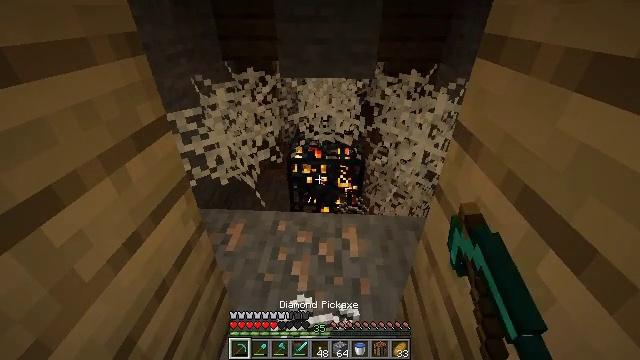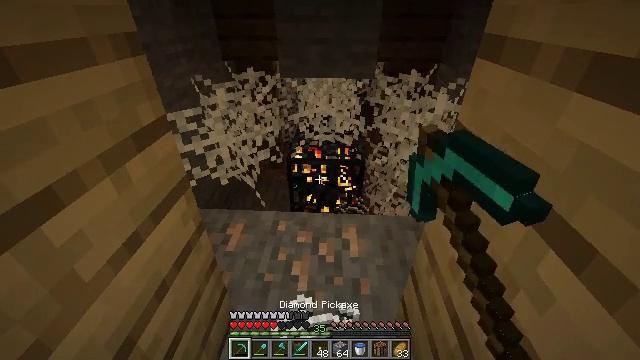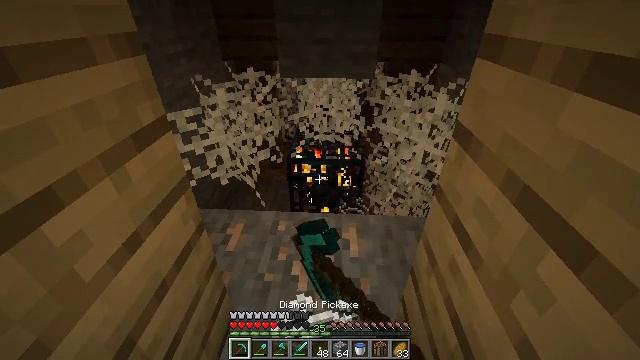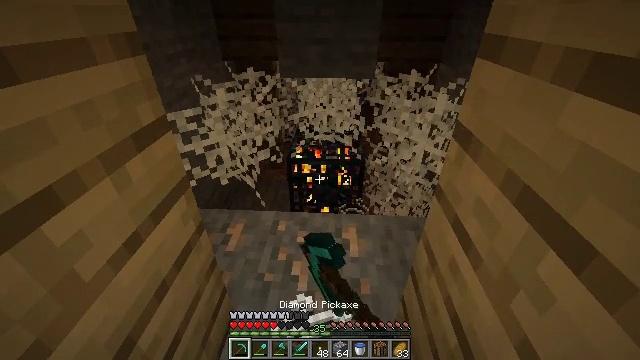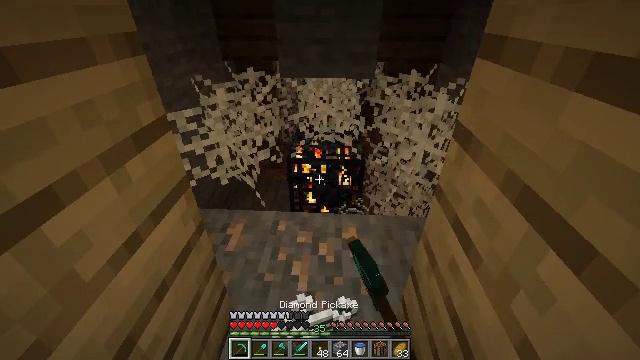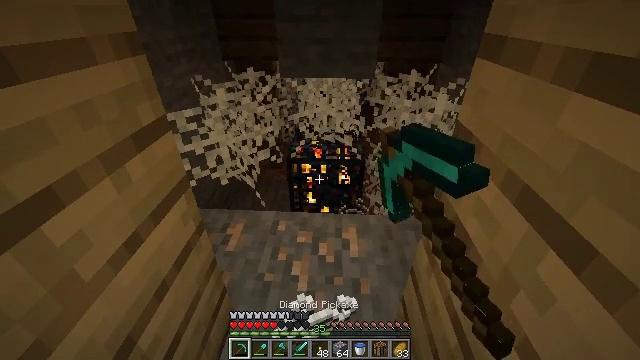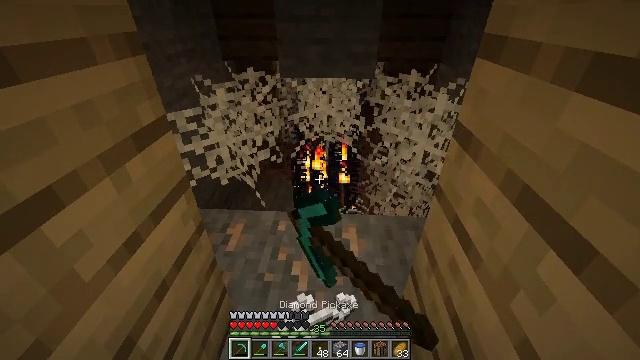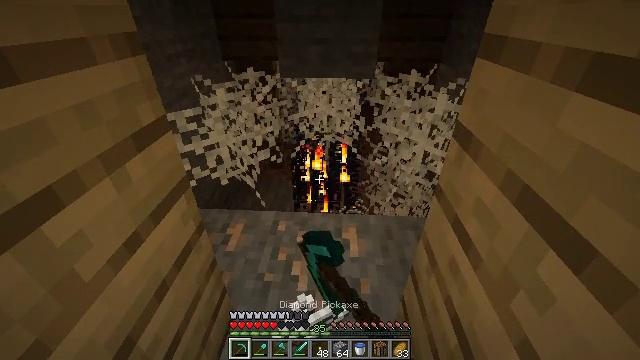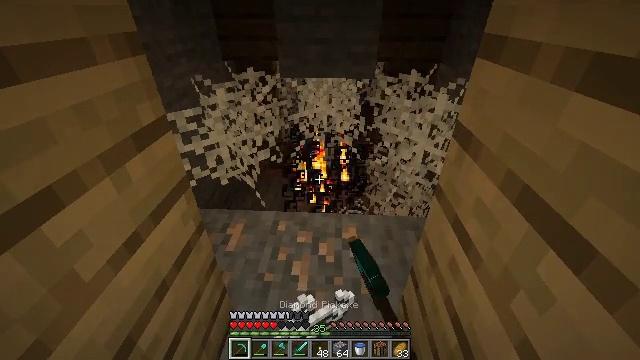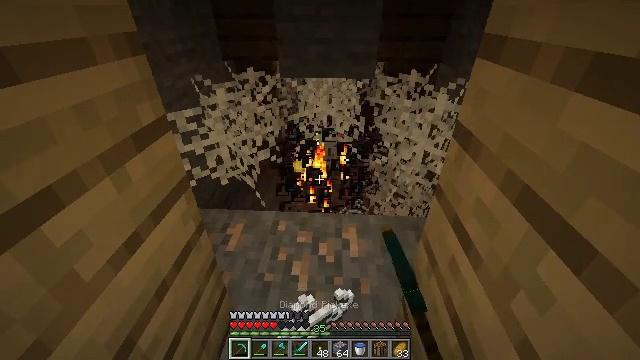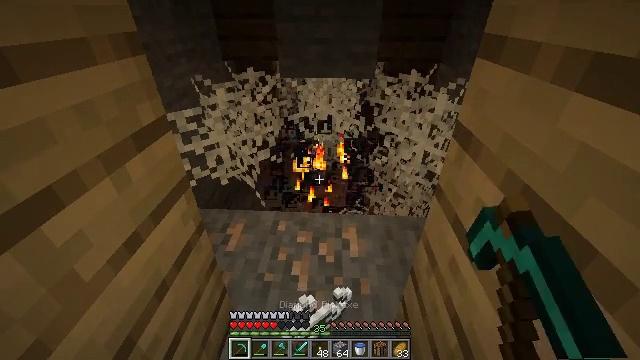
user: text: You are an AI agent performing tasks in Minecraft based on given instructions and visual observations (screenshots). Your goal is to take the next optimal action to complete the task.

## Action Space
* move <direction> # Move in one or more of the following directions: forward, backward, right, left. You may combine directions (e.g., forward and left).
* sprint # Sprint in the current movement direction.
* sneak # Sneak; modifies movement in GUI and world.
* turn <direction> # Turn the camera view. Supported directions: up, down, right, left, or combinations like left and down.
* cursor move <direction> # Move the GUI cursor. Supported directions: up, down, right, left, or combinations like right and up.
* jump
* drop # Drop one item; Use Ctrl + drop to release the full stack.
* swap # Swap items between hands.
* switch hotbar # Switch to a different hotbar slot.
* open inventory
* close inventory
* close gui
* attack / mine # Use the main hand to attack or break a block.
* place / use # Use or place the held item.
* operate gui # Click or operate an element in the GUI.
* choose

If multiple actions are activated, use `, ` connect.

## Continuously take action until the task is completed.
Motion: motion action
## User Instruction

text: Break the mob spawner.
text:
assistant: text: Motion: attack / mine
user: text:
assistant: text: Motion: attack / mine
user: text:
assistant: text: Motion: attack / mine
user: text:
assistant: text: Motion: attack / mine
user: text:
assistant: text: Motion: attack / mine
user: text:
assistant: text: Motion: attack / mine
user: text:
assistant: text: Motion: attack / mine
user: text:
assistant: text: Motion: attack / mine
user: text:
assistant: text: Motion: attack / mine
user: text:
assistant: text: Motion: attack / mine
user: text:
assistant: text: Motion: attack / mine